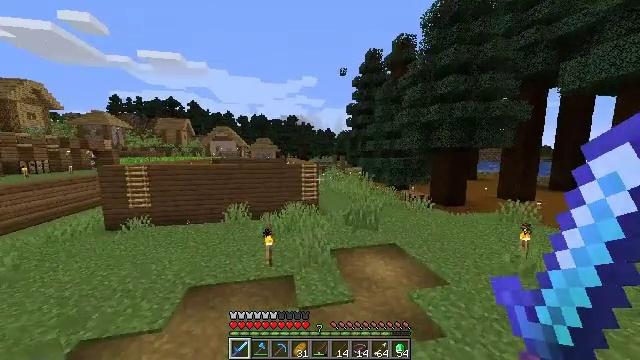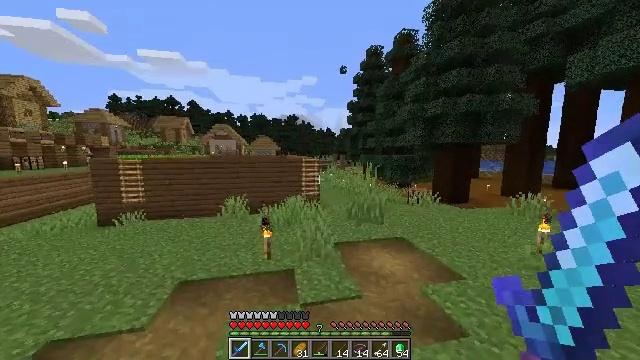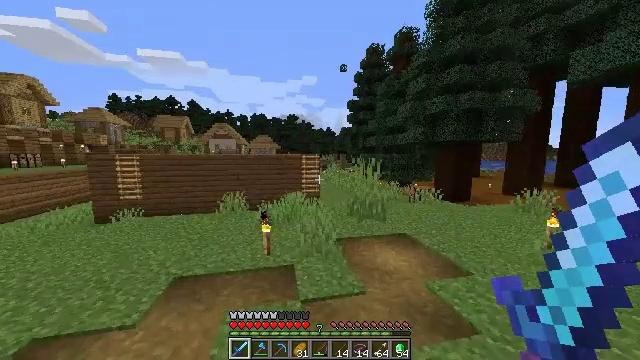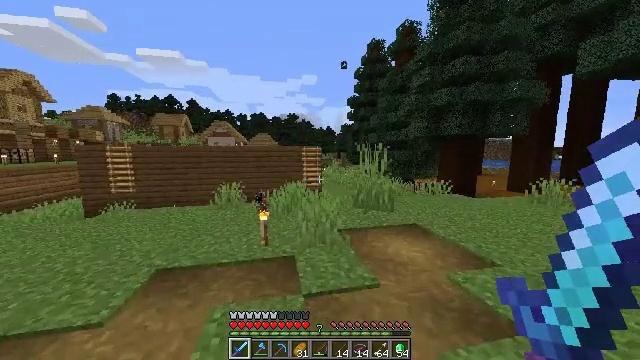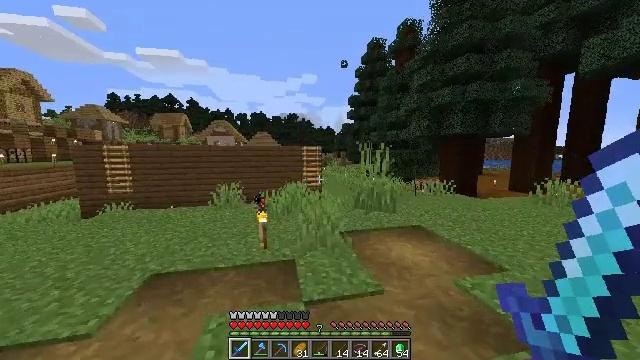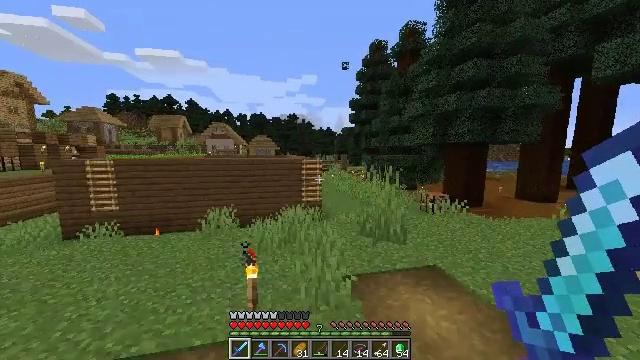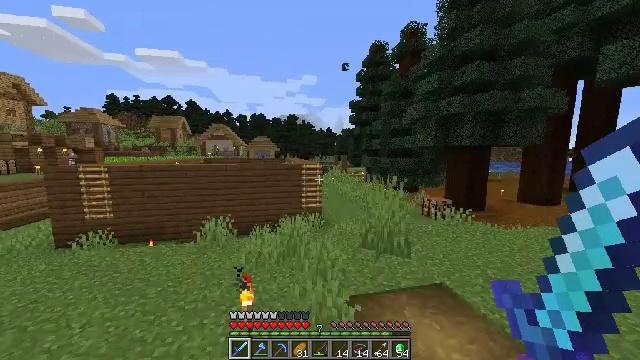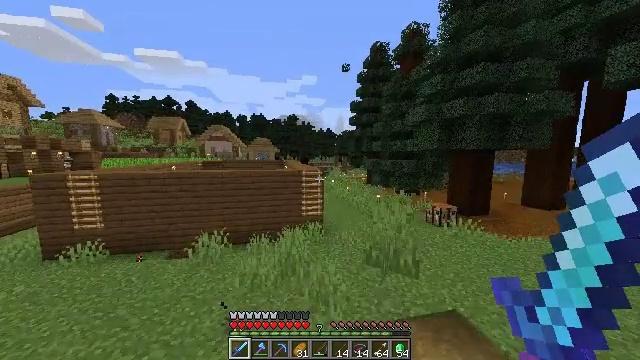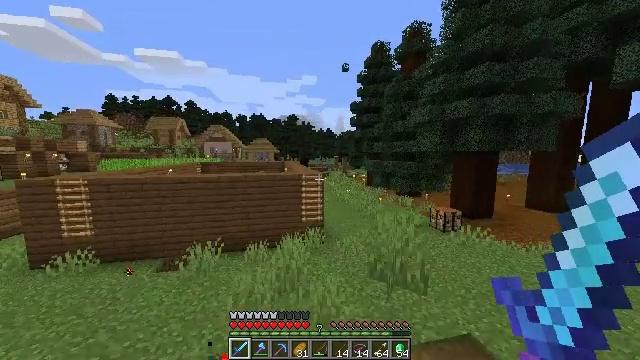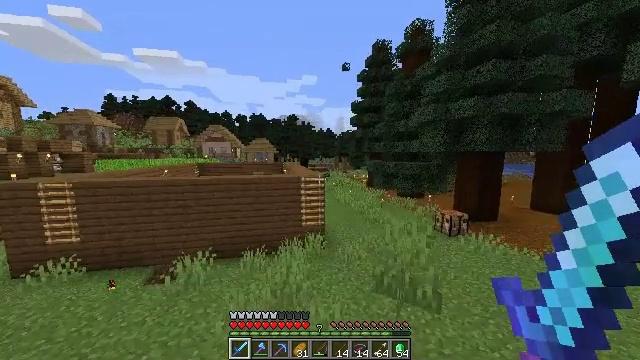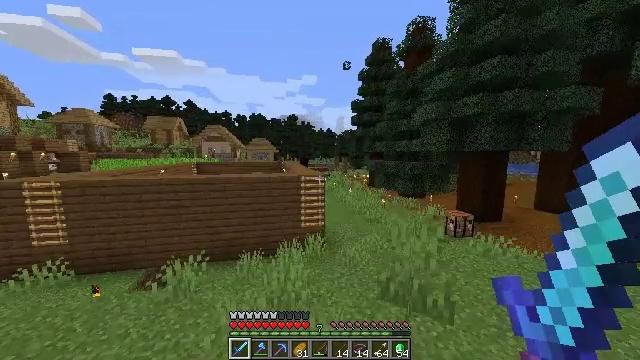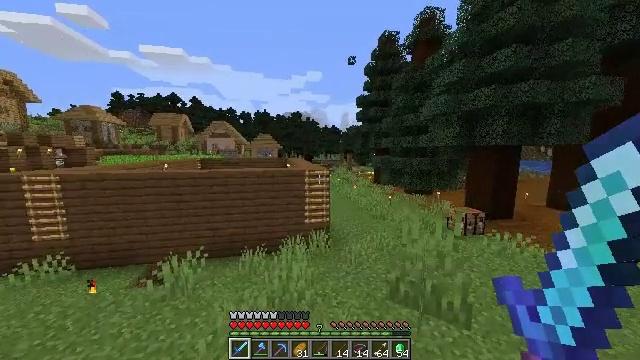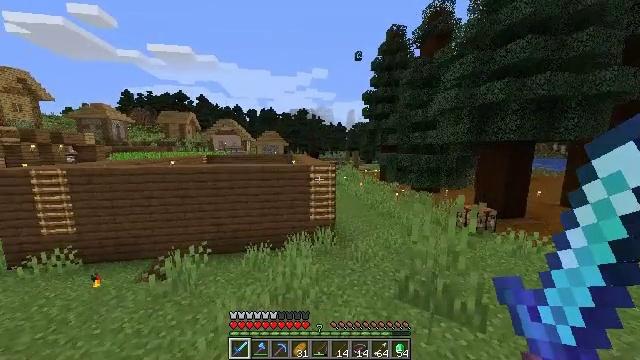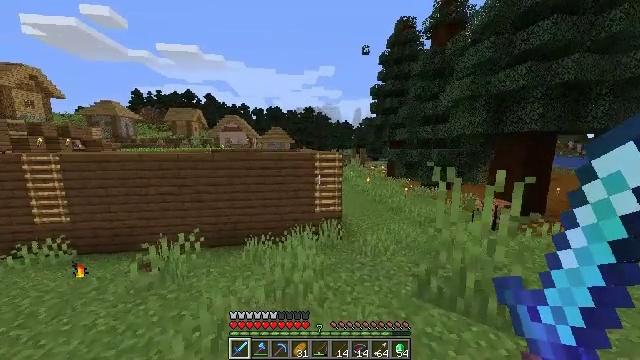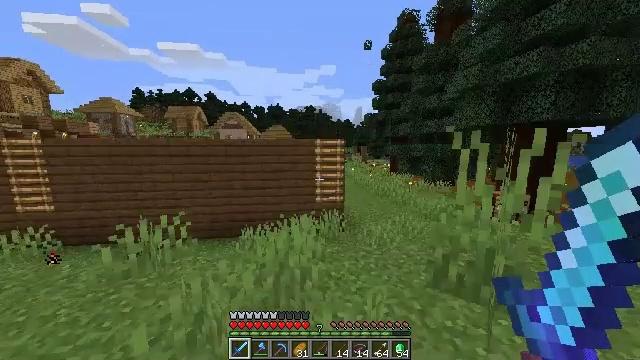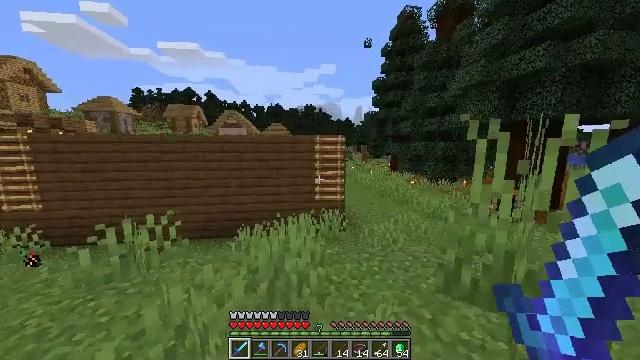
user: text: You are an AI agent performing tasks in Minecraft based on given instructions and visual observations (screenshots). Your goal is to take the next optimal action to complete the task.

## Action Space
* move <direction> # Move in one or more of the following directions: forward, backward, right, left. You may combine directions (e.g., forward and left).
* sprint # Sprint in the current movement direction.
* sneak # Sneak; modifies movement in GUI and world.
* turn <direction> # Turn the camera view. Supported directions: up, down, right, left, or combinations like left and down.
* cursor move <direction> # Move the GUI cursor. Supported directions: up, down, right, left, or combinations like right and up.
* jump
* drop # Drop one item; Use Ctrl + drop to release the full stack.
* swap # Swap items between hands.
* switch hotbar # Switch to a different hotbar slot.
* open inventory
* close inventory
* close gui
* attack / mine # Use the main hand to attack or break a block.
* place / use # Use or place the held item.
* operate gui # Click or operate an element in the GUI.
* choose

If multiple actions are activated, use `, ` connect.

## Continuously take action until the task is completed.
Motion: motion action
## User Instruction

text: Remove a fishing rod from the inventory.
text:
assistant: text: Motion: move forward, sprint, jump
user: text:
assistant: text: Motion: move forward, sprint, jump
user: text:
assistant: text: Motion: move forward, sprint, jump
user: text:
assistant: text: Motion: move forward, sprint, jump
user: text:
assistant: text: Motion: move forward, sprint, jump
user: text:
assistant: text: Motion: move forward, sprint, jump
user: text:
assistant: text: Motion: move forward, sprint, jump
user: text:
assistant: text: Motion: move forward, sprint, jump
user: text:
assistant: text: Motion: move forward, sprint, jump
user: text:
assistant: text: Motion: move forward, jump
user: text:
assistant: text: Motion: move forward, turn left, jump
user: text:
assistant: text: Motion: move forward, turn left, jump
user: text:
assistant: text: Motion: move forward, turn left, jump
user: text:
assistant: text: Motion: move forward, jump
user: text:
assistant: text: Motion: move forward, jump
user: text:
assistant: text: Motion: move forward, jump
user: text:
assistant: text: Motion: move forward, jump
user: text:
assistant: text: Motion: move forward, jump
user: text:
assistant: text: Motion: move forward, jump
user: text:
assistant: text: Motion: move forward, jump
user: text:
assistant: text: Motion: move forward, jump
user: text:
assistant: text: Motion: move forward, jump
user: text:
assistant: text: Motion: move forward, jump
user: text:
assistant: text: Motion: move forward, jump
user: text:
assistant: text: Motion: move forward, jump
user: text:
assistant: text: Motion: move forward, sprint, jump
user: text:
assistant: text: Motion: move forward, sprint, jump
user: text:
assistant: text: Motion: move forward, sprint, jump
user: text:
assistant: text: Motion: move forward, sprint, jump
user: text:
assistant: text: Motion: move forward, sprint, jump